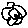
Label: flower